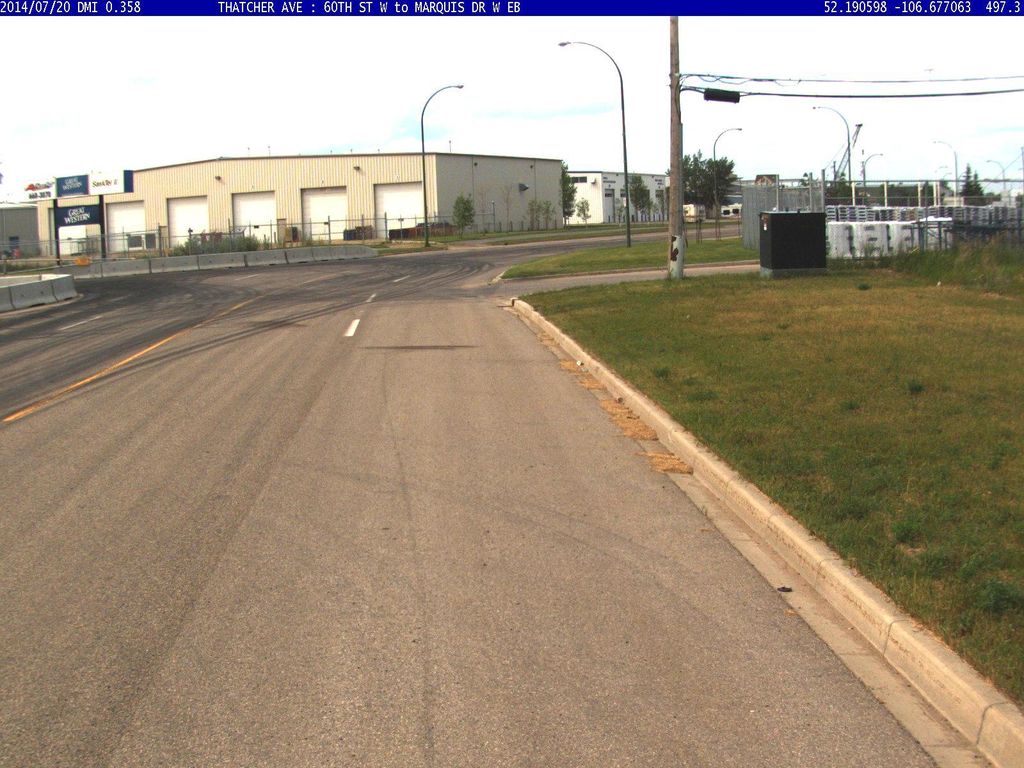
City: saskatoon